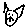
Label: cat